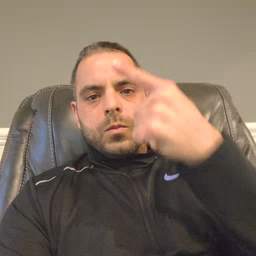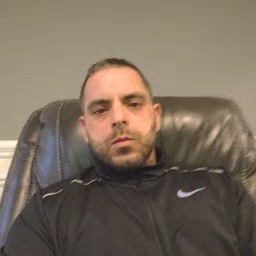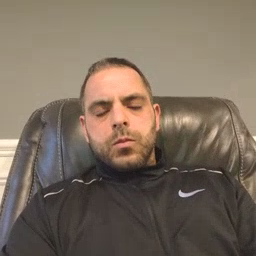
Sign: puzzle